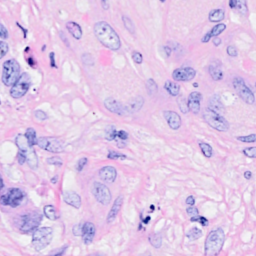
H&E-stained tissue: Breast